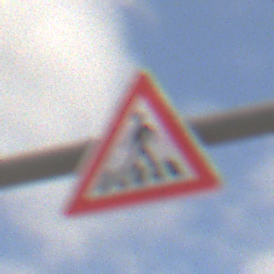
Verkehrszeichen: FussgaengerueberwegRechts
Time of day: Midday
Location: Outdoor (RoadRail)
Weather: PartlyCloudy
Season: NotSpecified
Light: Natural